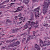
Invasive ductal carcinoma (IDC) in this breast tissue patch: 1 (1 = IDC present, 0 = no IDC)